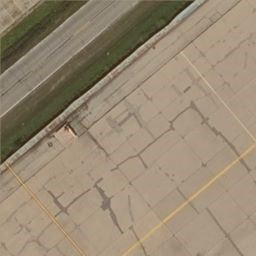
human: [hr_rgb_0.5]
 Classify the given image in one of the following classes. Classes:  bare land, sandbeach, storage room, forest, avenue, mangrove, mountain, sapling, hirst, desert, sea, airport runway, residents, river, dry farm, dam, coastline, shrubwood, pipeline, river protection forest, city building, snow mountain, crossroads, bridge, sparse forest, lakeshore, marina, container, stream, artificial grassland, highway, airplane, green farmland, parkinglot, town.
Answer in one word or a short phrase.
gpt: airport runway